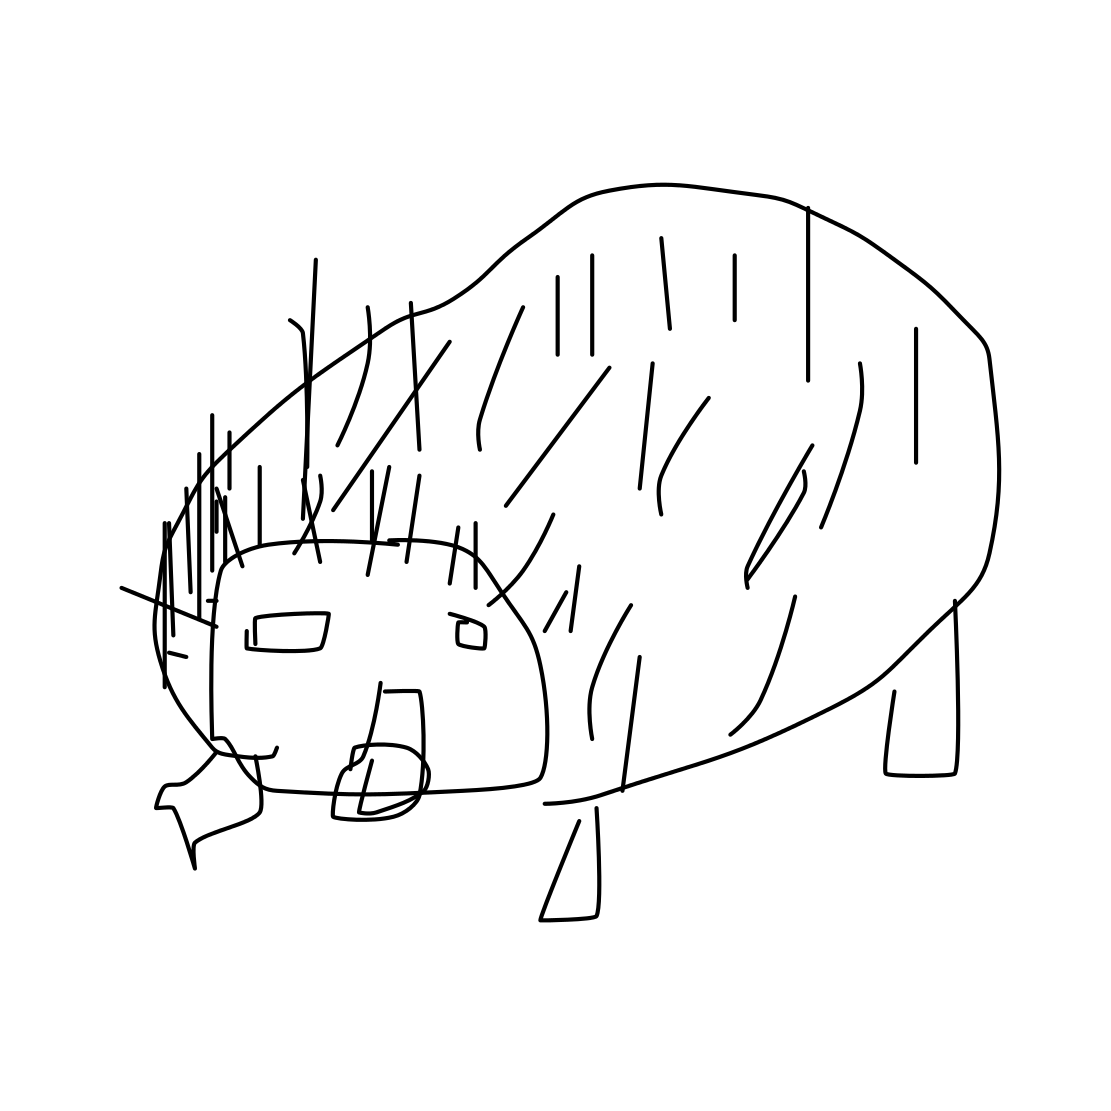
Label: hedgehog